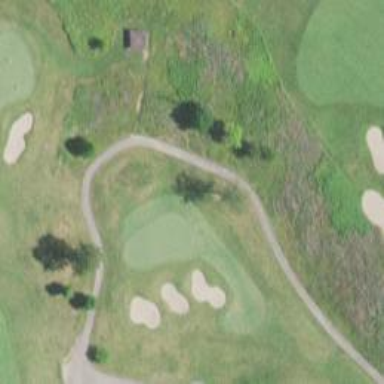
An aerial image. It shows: Golf hole.